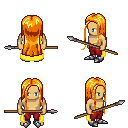
a pixel art fantasy rpg character, male body template, human, tanned skin, yellow cape, red pants, light blonde extra-long hairstyle, metal boots, spear, four views (front, back, left, right), 2x2 character sprite sheet, small pixel art, hard edges, no anti-aliasing